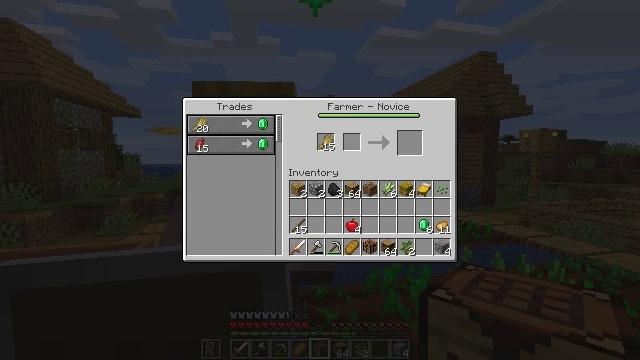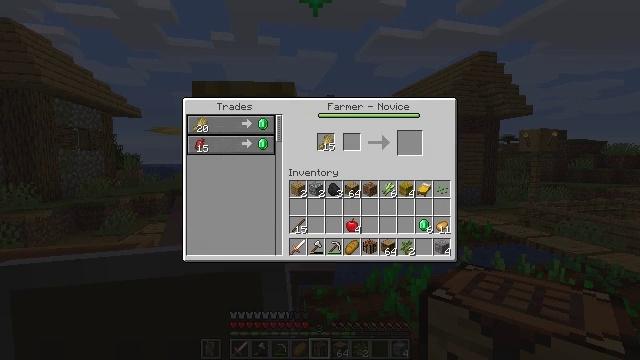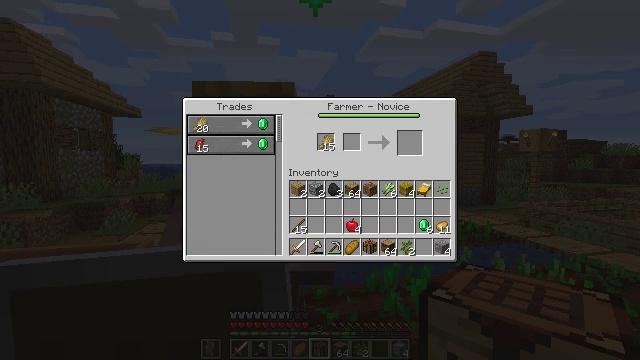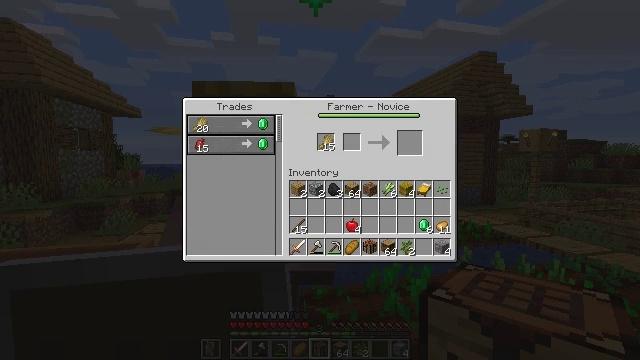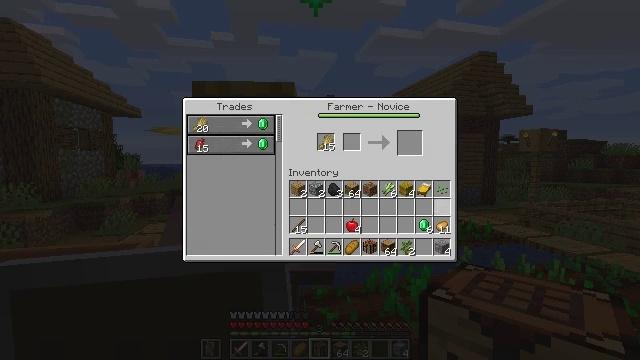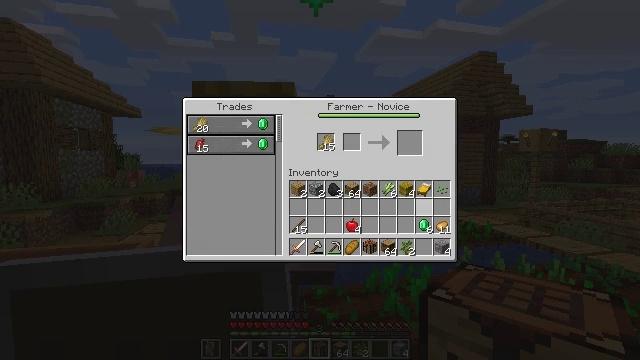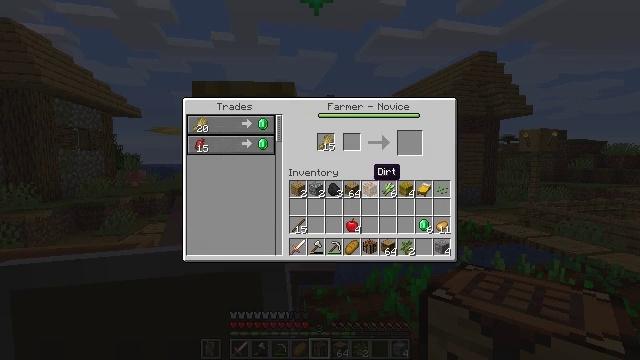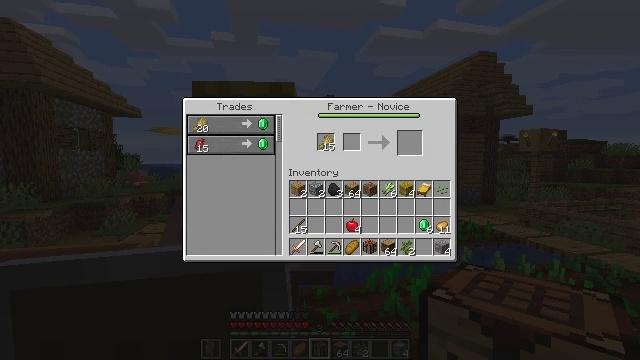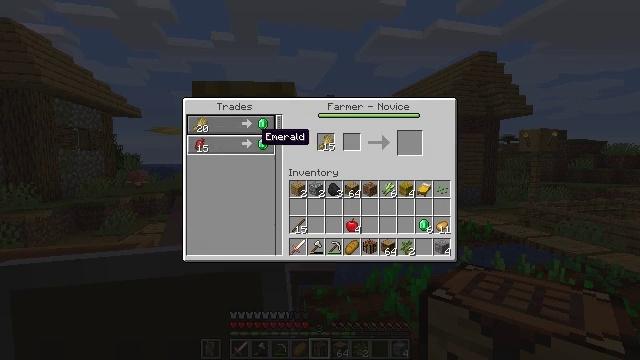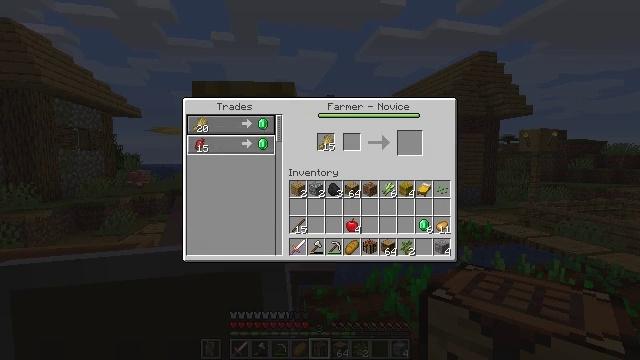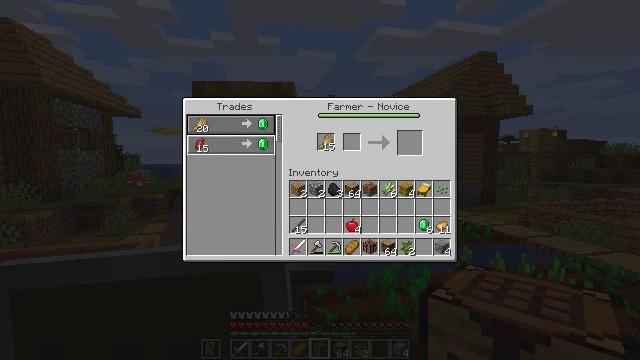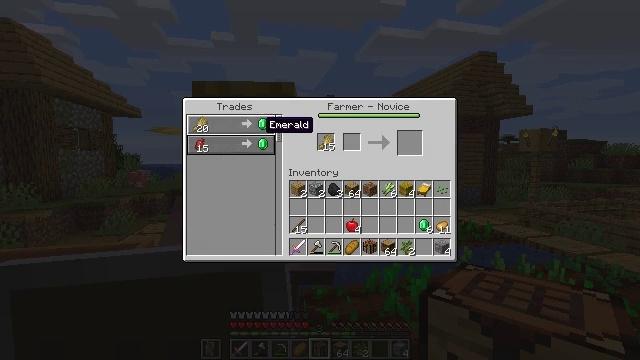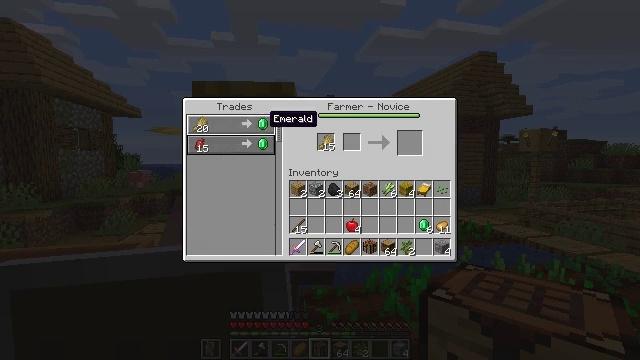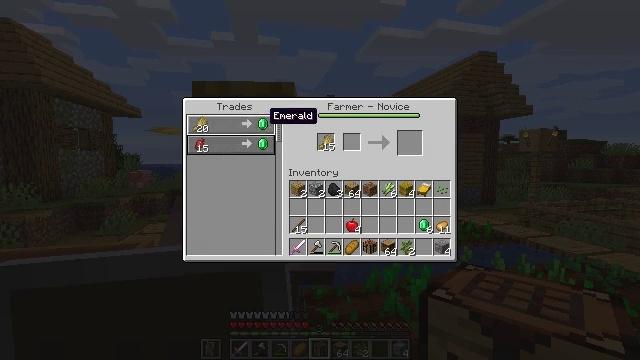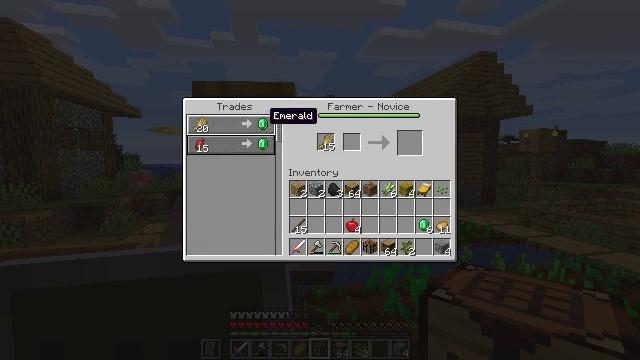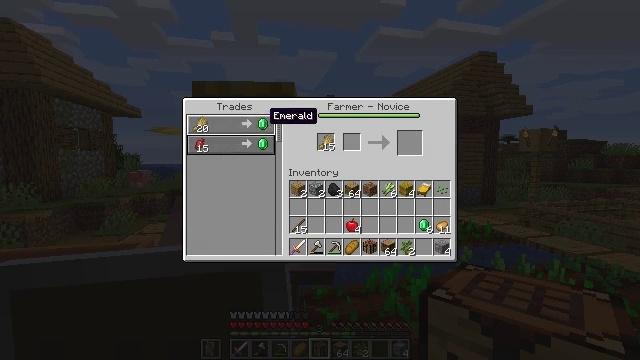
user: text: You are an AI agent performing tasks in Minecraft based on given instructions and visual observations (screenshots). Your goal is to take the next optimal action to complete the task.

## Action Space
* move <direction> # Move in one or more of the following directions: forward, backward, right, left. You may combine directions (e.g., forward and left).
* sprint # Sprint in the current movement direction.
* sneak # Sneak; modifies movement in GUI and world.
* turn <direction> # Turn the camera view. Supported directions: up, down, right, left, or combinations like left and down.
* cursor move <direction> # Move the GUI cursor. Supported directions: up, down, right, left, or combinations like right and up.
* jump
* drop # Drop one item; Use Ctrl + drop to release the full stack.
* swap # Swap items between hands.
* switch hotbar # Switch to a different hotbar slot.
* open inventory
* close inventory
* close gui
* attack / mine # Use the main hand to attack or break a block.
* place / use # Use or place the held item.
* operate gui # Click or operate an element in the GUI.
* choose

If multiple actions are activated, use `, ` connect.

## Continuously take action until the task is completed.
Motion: motion action
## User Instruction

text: Craft wheat using appropriate materials.
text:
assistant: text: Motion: no_op
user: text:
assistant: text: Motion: no_op
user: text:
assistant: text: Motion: no_op
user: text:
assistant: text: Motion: cursor move left
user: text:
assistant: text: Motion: cursor move left
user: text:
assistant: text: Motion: cursor move left and up
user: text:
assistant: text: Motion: cursor move left and up
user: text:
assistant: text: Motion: cursor move left and up
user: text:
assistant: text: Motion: no_op
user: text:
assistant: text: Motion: no_op
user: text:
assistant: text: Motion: cursor move right
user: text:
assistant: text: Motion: no_op
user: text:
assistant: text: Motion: no_op
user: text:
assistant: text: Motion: no_op
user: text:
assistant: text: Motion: no_op
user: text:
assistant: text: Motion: no_op
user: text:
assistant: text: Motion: cursor move right
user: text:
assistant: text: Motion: no_op
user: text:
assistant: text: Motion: cursor move right
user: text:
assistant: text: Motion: cursor move right
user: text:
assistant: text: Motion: cursor move right
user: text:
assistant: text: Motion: cursor move right
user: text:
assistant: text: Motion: no_op
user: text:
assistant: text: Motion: no_op
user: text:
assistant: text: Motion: no_op
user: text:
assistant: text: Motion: cursor move left
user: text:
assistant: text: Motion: no_op
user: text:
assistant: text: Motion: no_op
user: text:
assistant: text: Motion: no_op
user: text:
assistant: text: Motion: no_op